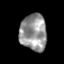
Tissue: skin
Cell type: Epithelial cells
Senescence score: 0.2739
Nuclear area (px): 956
Mean DAPI intensity: 149.792